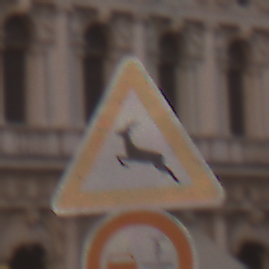
Verkehrszeichen: WildwechselRechts
Zusatzzeichen unten: VerbotUeberholenEinspurigeFahrzeuge
Umgebung: Outdoor, Urban
Tageszeit: SunriseSunset
Wetter: Clear
Licht: Natural
Jahreszeit: NotSpecified
Kontrast: MediumContrast